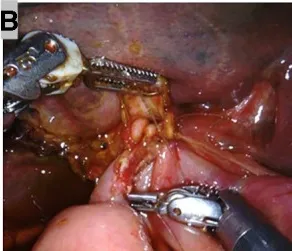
Robotic child reconstruction and specimens. (B) End-to-side single layer barbed suture hepaticojejunostomy.
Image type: medical_photograph (other_medical_photograph)